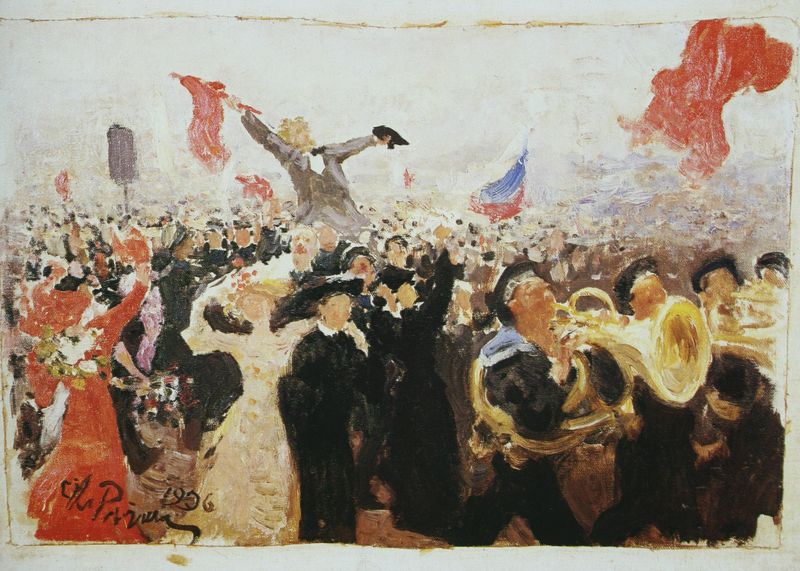
Titel: Die Manifestation am 17. Oktober 1905
Künstler: Ilja Repin
Standort: Moskau
Institution: Zentralmuseum der Revolution
Schlagwörter: blau, gemälde, mann, weiß, aquarell, frauen, gelb, impressionismus, menschen, bewegung, blumen, braun, frankreich, frau, grau, hell, hut, hüte, kleid, kleider, licht, männer, paris, schwarz, rot, fest, masse, menge, tanz, versammlung, feier, gedränge, mütze, mützen, horn, instrument, signatur, öl, gold, instrumente, musik, orchester, spanien, schrift, fahnen, fahne, flagge, trikolore, ölgemälde, tricolore, soldaten, musikinstrument, musizieren, metall, stimmung, freude, blumenstrauss, schild, revolution, demo, demonstration, kundgebung, menschenmasse, matrose, menschenmenge, marsch, taschentuch, feiertag, freiheit, picasso, kapelle, umzug, hochzeit, trompeten, flaggen, matrosen, parade, marine, posaune, jubel, nationalfeiertag, paare, pissaro, begeisterung, trubel, volksfest, bleu blanc rouge, schwenken, tuba, menschenmassen, blasmusik, aufmarsch, bläser, frauen männer, lärm, blasinstrument, matrosenkragen, musikkorps, revolutionsfeiertag, revoulution, meschenmasse, 1906, maarsch